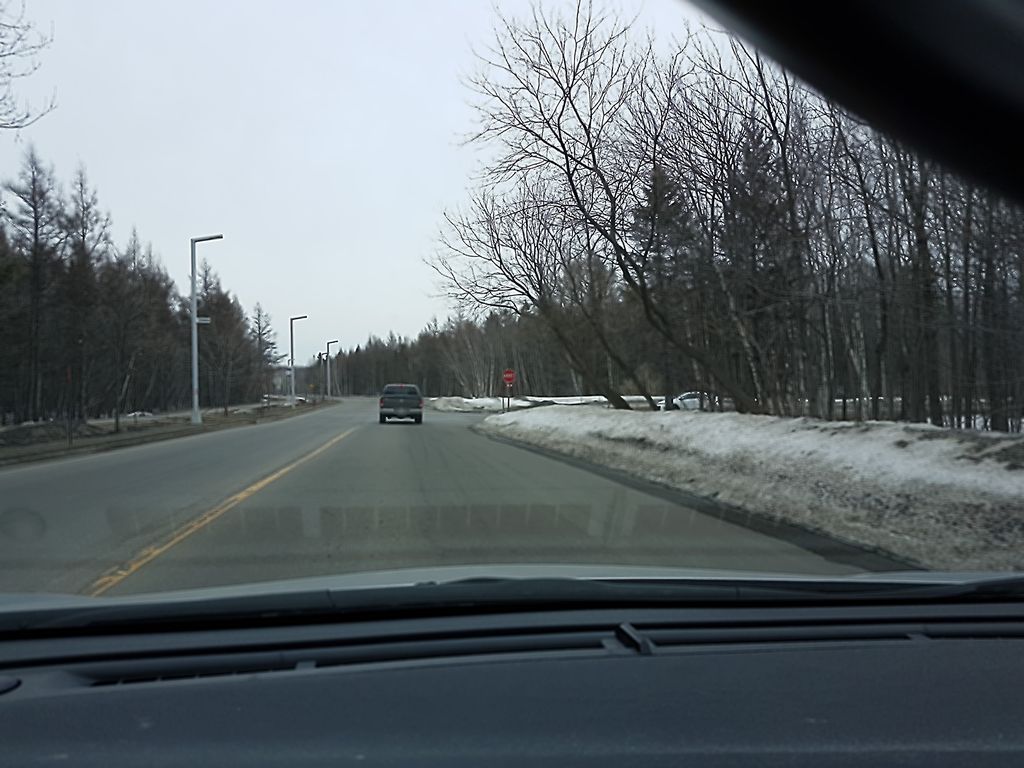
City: quebec_city